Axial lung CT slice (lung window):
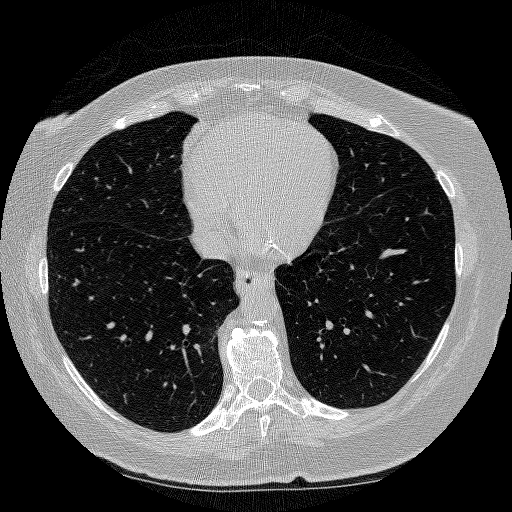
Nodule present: no